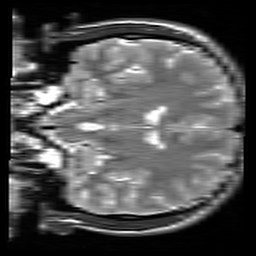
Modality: T2w
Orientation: coronal
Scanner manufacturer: siemens
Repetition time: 3.9 s
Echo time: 0.076 s